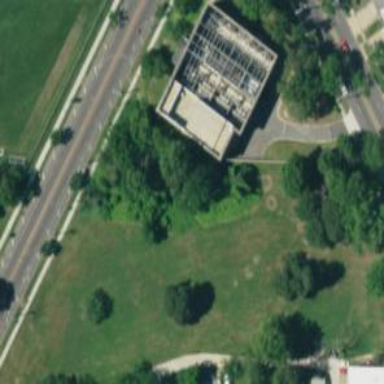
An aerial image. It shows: Building serving as substation.